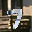
Label: 7